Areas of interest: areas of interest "Train Station"
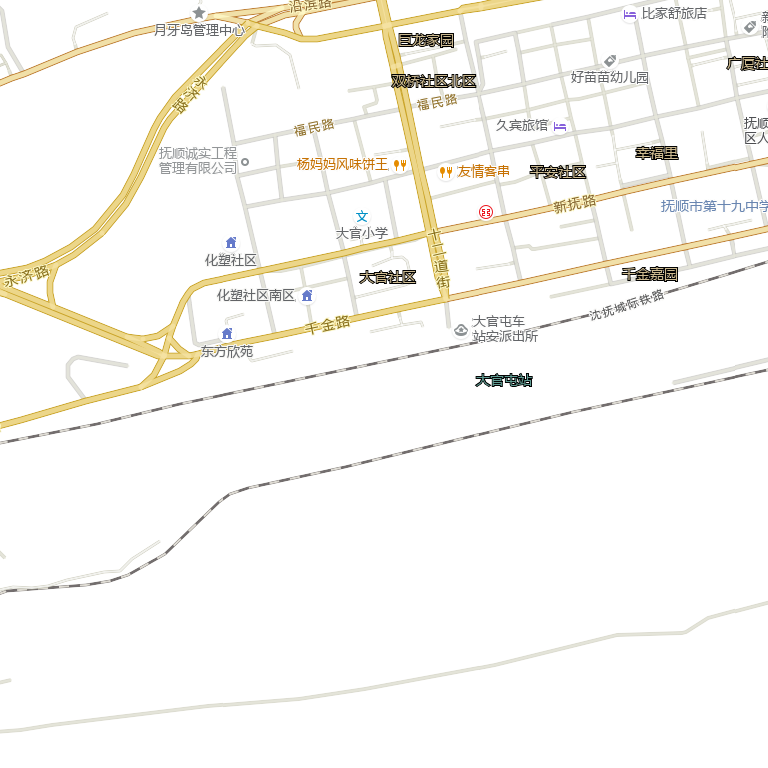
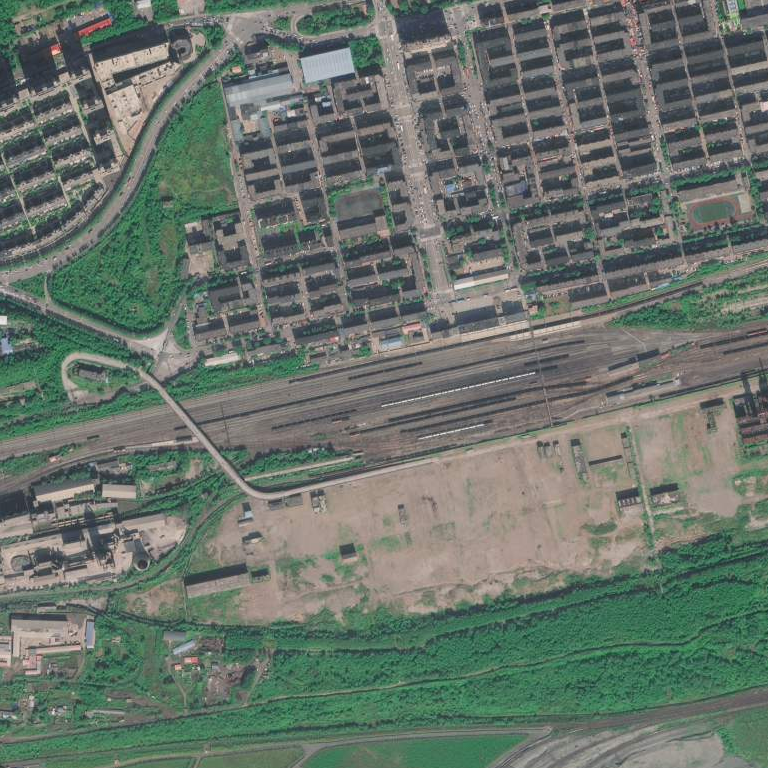